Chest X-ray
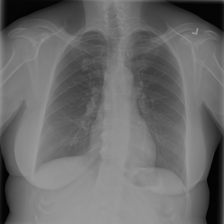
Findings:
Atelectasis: negative
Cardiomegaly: negative
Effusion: negative
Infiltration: negative
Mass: negative
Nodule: negative
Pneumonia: negative
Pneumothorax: negative
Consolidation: negative
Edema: negative
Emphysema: negative
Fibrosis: negative
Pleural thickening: negative
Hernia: negative